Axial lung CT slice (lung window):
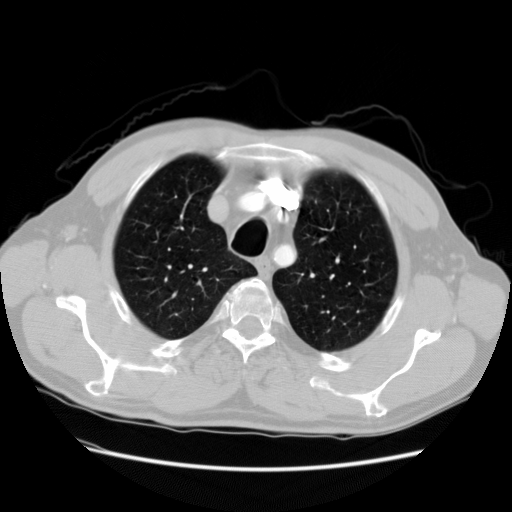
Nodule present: no